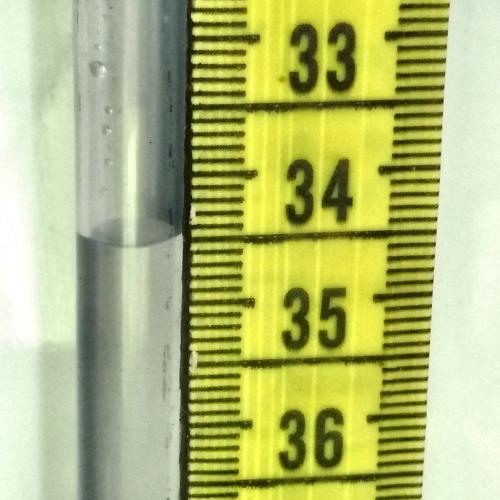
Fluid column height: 34.5 cm